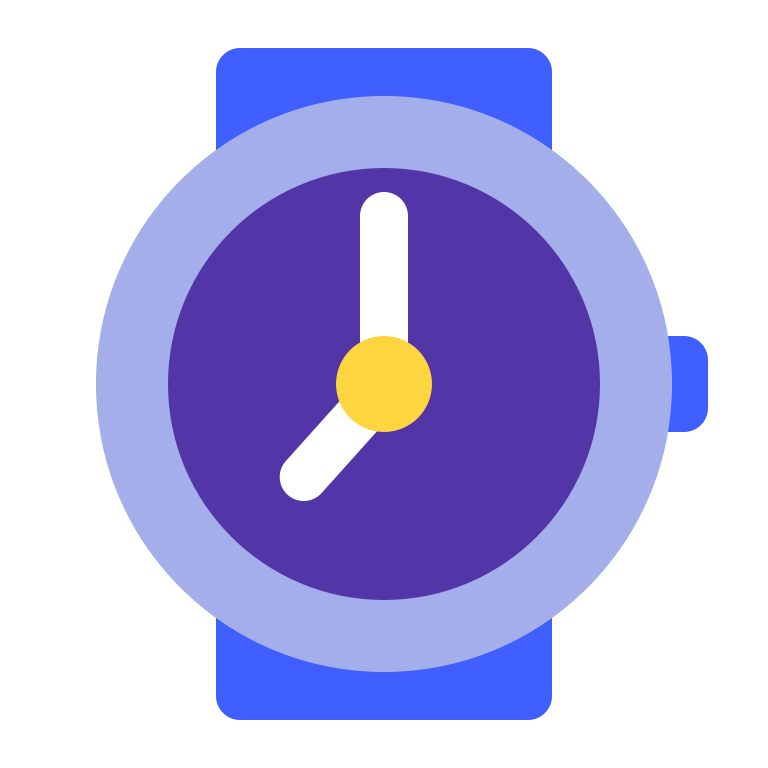
watch flat